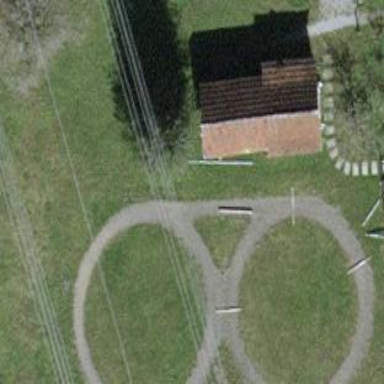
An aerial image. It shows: Equestrian track for leisure land activities.